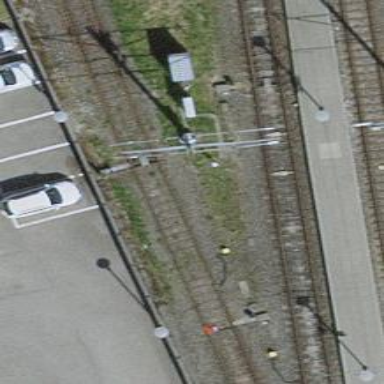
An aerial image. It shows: Railway switch.